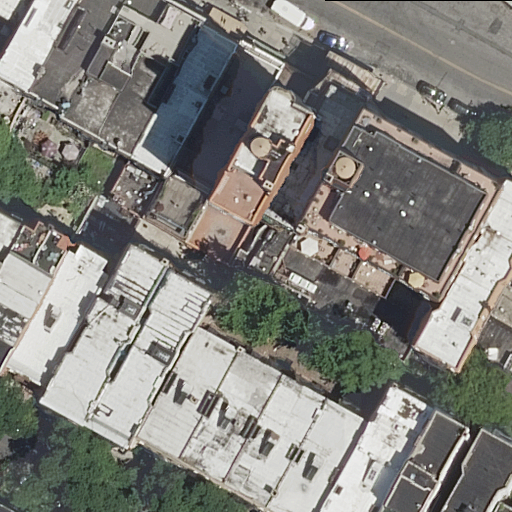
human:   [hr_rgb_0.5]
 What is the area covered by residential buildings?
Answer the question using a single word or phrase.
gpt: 8120m2

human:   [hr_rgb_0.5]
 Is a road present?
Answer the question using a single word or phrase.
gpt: yes

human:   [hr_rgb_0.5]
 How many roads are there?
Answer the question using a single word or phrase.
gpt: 2

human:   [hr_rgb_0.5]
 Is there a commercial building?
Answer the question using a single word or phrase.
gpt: no

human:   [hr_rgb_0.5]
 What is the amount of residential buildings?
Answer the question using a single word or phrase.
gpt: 28

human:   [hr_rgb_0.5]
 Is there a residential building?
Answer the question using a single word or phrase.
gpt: yes

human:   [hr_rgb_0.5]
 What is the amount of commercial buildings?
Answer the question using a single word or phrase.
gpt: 0

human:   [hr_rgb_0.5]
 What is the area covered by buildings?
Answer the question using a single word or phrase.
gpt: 8120m2

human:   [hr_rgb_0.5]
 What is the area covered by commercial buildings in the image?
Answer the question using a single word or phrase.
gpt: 0m2

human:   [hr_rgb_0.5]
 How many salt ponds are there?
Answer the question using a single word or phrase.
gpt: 0

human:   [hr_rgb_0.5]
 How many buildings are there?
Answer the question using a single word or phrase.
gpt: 28

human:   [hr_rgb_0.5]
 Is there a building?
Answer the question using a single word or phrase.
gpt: yes

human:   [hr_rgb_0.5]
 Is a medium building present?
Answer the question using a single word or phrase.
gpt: yes

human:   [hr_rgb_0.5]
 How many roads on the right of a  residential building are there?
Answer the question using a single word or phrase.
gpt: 2

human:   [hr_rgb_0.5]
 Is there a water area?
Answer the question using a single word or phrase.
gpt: no

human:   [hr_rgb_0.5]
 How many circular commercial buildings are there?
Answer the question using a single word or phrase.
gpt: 0

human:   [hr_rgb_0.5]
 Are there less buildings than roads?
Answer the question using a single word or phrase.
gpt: no

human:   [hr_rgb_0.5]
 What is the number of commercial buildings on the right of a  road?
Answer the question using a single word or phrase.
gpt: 0

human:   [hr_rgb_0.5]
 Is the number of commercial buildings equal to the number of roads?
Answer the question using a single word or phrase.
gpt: no

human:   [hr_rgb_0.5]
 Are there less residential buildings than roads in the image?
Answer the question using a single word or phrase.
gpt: no

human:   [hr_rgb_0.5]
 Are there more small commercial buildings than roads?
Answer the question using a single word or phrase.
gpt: no

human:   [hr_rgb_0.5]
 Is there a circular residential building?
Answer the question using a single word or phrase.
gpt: no

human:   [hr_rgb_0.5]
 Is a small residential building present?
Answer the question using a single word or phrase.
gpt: yes

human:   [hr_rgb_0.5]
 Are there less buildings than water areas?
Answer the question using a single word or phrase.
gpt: no

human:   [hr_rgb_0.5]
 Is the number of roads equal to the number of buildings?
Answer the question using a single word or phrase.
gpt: no

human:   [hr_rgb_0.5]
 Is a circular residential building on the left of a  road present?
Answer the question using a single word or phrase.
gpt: no

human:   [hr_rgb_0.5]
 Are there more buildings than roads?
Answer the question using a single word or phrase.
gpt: yes

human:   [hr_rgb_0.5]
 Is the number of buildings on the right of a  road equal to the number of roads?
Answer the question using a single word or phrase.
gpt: no

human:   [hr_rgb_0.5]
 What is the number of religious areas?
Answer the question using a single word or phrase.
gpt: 0

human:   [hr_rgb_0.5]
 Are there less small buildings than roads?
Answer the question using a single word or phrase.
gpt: no

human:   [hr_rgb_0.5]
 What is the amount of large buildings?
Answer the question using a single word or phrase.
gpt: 2

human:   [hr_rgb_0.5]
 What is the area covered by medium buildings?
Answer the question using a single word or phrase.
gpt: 4550m2

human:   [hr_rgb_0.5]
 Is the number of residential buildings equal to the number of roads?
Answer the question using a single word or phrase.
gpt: no

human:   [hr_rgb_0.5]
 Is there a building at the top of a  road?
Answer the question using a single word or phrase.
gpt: yes

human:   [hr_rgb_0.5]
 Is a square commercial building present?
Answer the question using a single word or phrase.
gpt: no

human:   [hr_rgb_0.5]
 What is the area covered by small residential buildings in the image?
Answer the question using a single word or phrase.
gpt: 472m2

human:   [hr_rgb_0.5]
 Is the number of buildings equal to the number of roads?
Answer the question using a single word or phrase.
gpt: no

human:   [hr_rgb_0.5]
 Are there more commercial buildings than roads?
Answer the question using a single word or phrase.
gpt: no

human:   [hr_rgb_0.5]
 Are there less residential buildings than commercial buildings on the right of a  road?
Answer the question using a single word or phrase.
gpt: no

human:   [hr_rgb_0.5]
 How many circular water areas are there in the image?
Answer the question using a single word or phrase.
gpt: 0

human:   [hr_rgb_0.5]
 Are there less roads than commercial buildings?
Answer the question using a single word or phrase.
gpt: no

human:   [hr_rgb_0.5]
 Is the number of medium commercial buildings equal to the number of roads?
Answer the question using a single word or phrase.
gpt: no

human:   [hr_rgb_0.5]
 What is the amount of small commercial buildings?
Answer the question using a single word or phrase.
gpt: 0

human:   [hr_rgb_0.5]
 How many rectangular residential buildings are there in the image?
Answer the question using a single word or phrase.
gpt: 15

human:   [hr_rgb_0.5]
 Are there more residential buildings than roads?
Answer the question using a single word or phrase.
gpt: yes

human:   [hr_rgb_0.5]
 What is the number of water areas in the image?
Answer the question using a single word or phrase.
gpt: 0

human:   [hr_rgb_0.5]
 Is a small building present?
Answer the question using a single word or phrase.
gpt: yes

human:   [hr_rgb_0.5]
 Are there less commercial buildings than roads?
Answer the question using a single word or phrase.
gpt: yes

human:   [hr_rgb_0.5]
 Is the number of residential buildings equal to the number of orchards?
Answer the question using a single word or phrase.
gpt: no

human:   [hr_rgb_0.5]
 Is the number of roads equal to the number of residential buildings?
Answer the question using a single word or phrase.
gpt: no

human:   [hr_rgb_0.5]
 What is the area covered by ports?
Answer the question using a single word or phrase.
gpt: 0m2

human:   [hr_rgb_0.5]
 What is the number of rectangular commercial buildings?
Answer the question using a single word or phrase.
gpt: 0

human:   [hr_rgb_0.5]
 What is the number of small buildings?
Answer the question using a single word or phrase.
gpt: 9

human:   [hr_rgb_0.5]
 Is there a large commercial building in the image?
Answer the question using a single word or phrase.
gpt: no

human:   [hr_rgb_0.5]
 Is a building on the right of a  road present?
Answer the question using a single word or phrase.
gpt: yes

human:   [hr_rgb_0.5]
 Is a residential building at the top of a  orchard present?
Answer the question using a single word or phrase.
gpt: no

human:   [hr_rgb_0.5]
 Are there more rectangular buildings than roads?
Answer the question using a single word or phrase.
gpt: yes

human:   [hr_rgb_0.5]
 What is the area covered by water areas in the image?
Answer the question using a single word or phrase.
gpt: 0m2

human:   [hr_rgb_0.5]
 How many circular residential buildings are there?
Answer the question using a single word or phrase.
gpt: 0

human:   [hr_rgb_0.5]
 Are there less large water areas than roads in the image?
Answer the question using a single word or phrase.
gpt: yes

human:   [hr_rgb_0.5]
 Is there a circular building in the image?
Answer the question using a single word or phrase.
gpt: no

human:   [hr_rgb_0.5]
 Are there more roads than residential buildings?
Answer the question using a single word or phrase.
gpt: no

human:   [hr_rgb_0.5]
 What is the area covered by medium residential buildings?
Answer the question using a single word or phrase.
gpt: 4550m2

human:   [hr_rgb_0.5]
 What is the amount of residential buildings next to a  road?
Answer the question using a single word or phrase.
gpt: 28